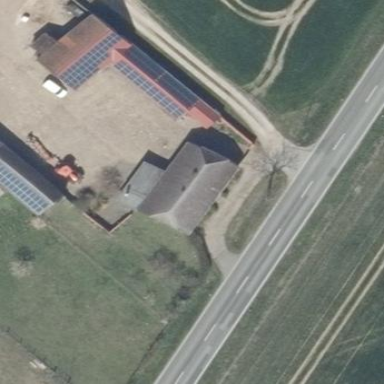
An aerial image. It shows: Detached building.